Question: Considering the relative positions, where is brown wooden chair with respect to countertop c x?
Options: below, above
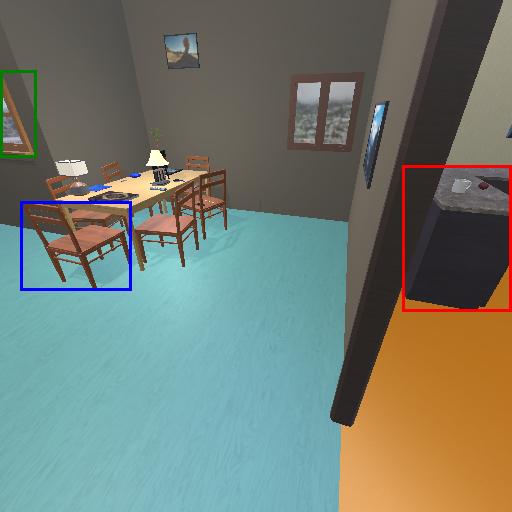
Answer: below